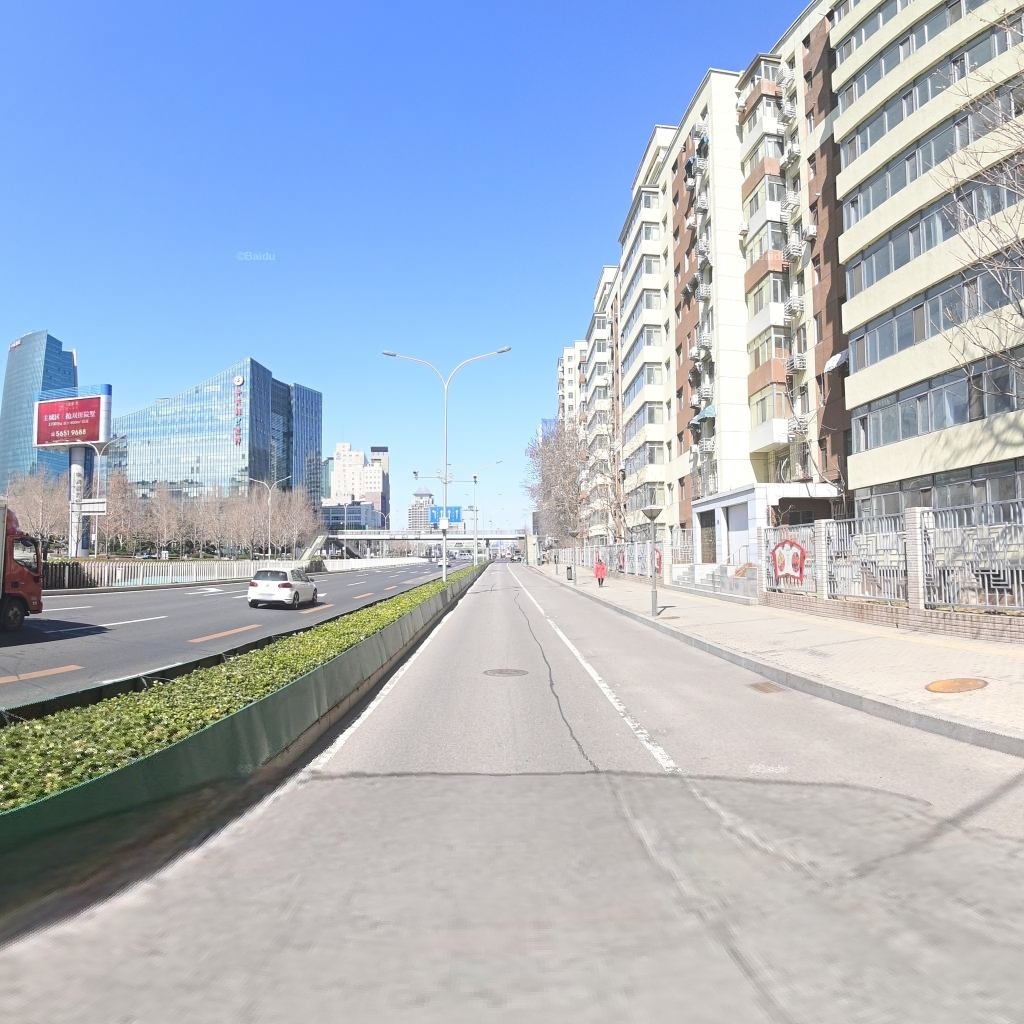
Region: Haidian
Road damage annotations: longitudinal patch, manhole cover, manhole cover, longitudinal patch, transverse patch